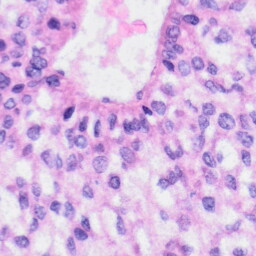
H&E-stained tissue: Liver